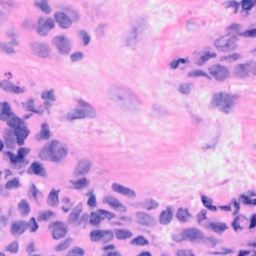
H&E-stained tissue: Breast